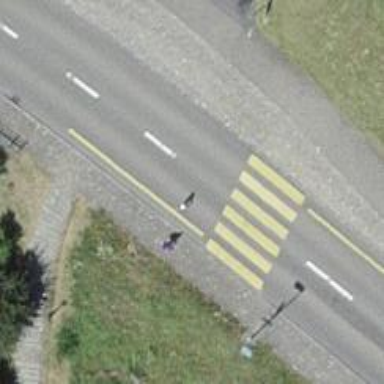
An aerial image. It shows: Uncontrolled zebra crossing with notable zebra markings.